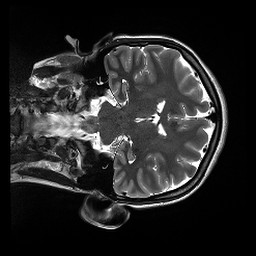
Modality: T2w
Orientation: coronal
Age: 24
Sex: female
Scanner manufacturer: siemens
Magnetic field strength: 3 T
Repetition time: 13.52 s
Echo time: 0.088 s